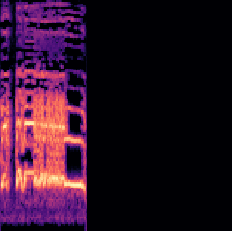
Sound class: Rooster